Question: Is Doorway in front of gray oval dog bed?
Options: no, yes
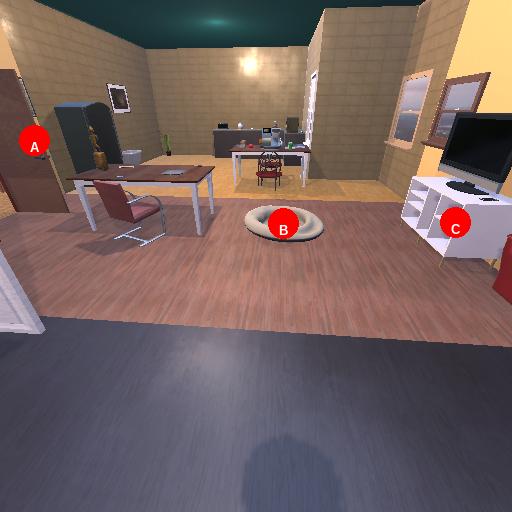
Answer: no